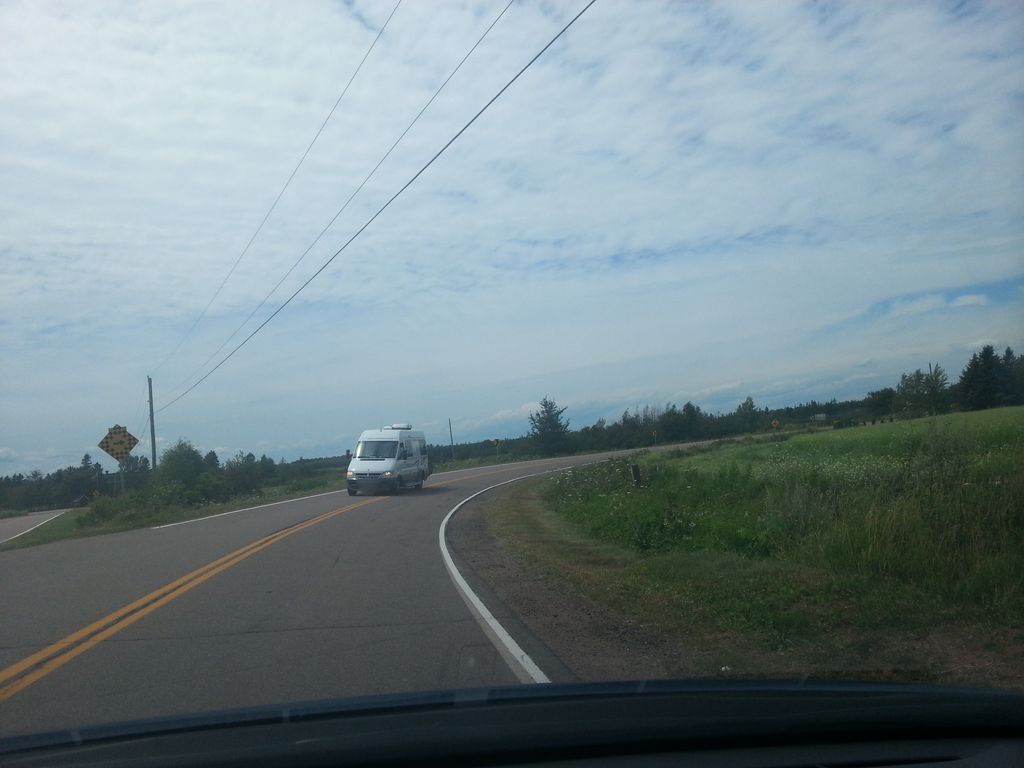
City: charlottetown